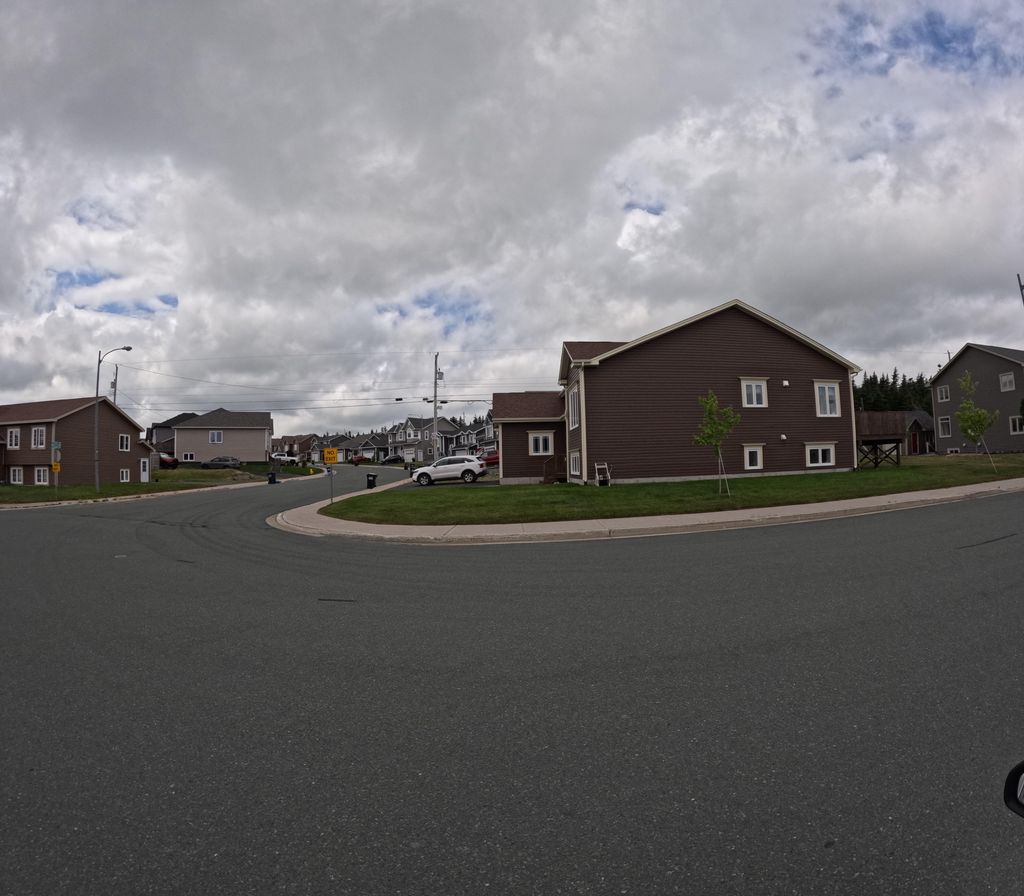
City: st_johns